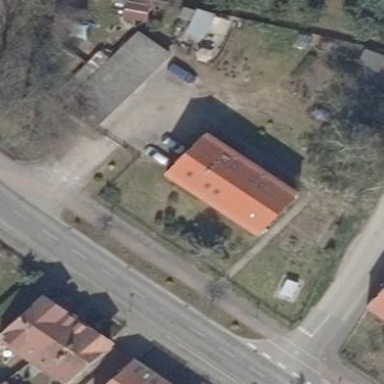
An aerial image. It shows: Simple and straightforward house.